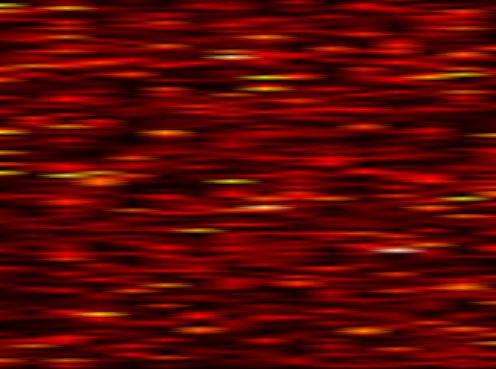
Label: WOLA